Question: My java code throws exception 'e' which is null (debug shows 'e==null')
How can the code catch this at:
'''
} catch (IOException e) {
e.printStackTrace();
}
'''
If e is null how can it have a type?

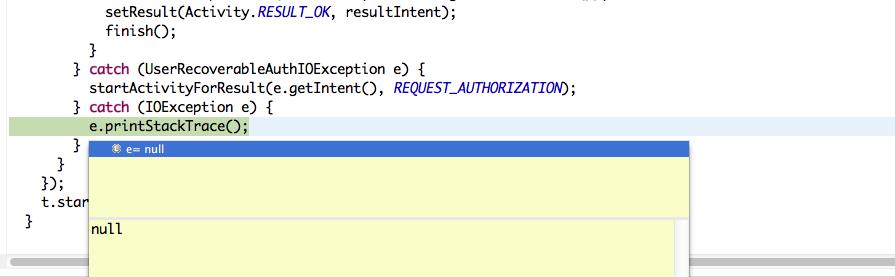
Answer: Two ideas occur to me:
1) What most debuggers display is e.toString(). If you have an exception object whose toString() is returning null (or "null"), that might explain what you're seeing. What type does the debugger say e is?
2) Another possibility is that your source code doesn't match the class currently executing, and you're at a different line than you think you are. I've been caught out that way.